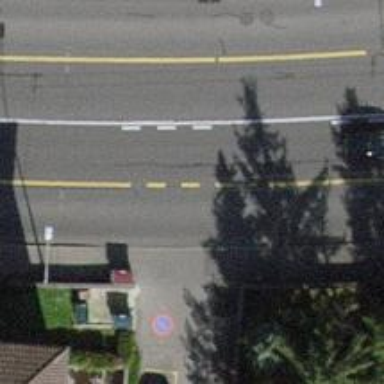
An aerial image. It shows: Primary highway with asphalt surface and trolley wires.